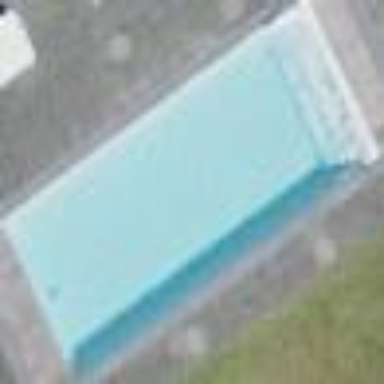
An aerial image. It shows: Swimming pool located in leisure land.